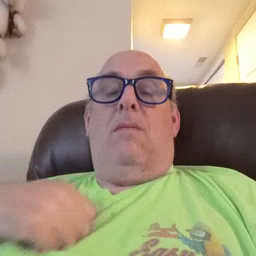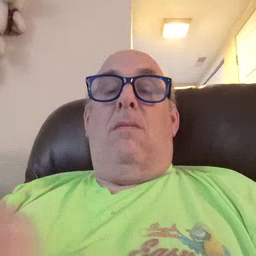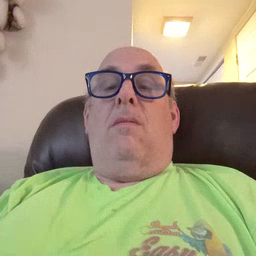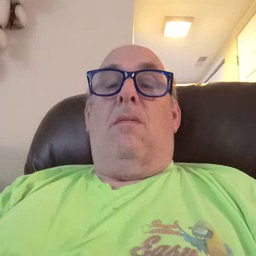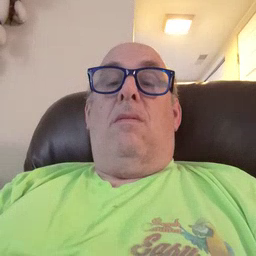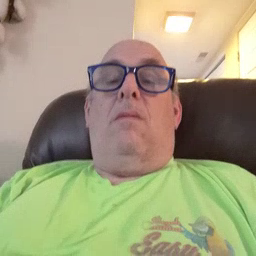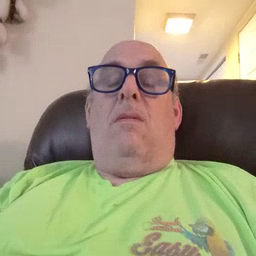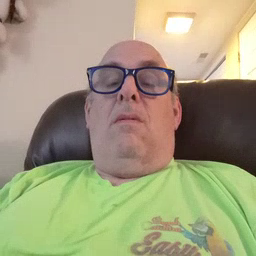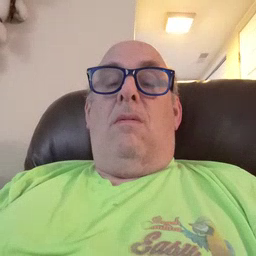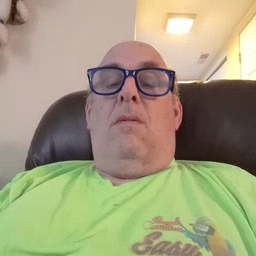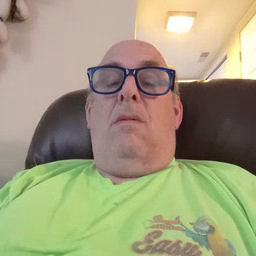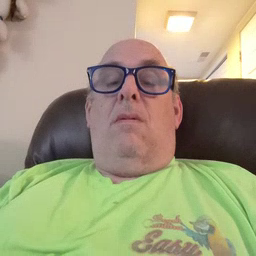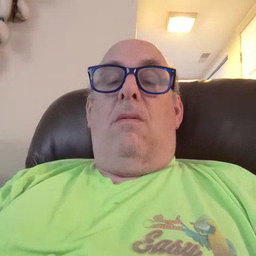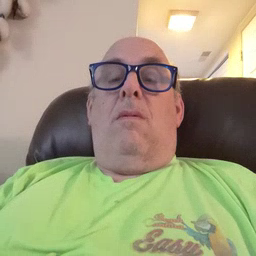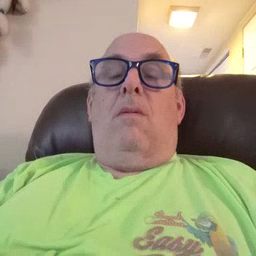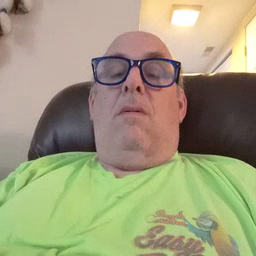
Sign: bath